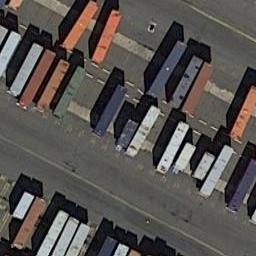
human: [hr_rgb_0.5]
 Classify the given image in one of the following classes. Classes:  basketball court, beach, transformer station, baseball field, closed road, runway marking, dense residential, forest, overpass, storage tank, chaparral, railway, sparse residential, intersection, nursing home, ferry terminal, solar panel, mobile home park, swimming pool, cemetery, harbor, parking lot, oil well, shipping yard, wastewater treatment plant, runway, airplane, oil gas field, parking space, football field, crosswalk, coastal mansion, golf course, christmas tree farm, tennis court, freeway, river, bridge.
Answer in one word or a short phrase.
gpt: shipping yard